六年级 · 解析几何
李华同学从家中出发前往外婆家，她先向东偏北 45 度的方向走了 400 米，这时李华的表弟在外婆家中发现李华位于外婆家西偏北 30 度的方向上，距离大约是 200 米，请画出李华从家中出发到外婆家行进的路线图. (点 $\mathrm{O}$ 表示李华家)


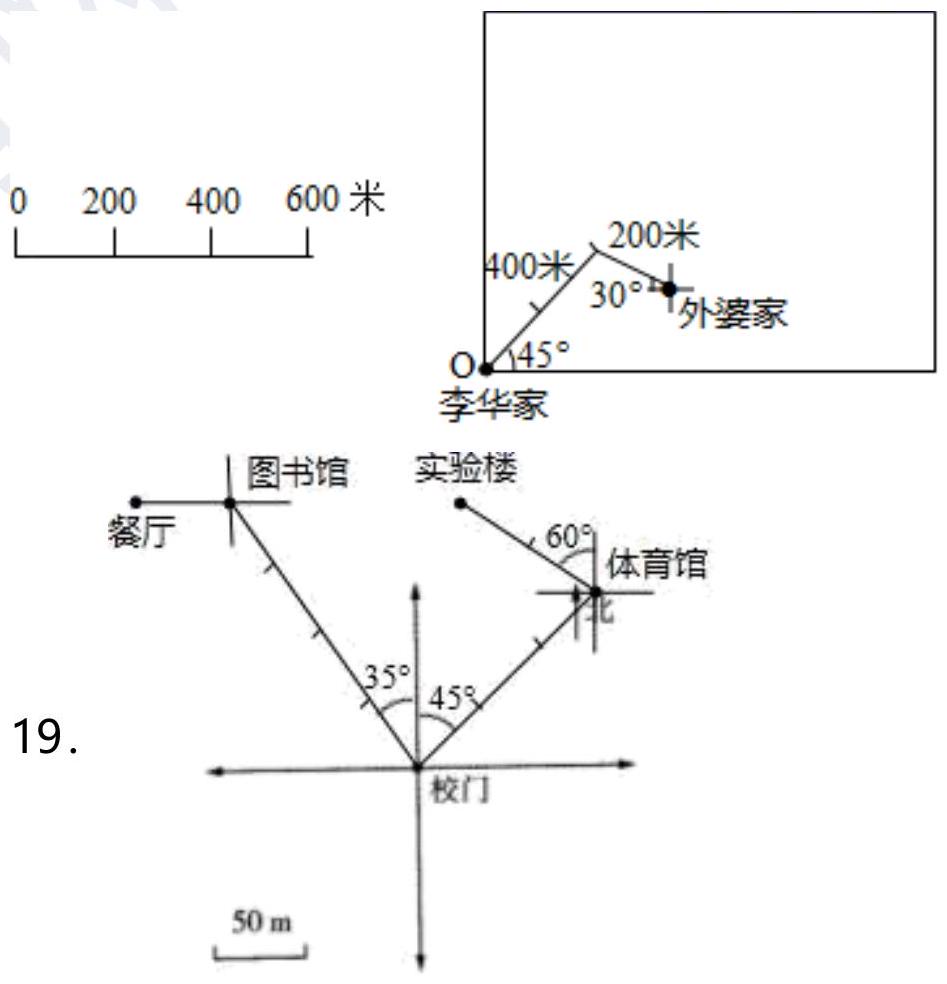
答案: 解: $400 \div 200=2$ (厘米)

$200 \div 200=1$ (厘米)

作图如下:

20.答案: (1) 乙快

(2) 乙组先往正西方向走 $2 \mathrm{~km}$ ，再向东偏北 $60^{\circ}$ 方向行 $
解析: 答案:解: $400 \div 200=2$ (厘米)

$200 \div 200=1$ (厘米)

作图如下:

20.答案: (1) 乙快

(2) 乙组先往正西方向走 $2 \mathrm{~km}$ ，再向东偏北 $60^{\circ}$ 方向行 $